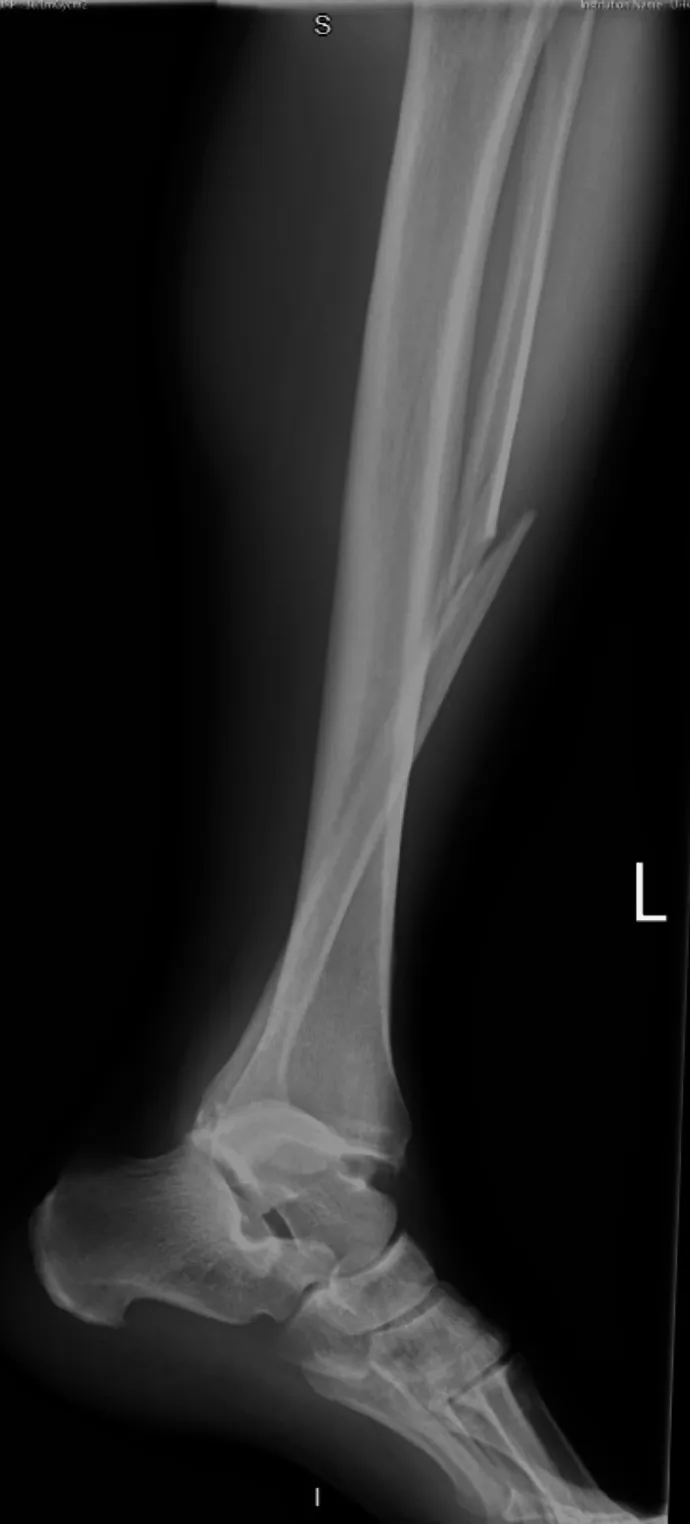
Lateral left ankle radiograph post-tackle playing football.
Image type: radiology (x_ray)